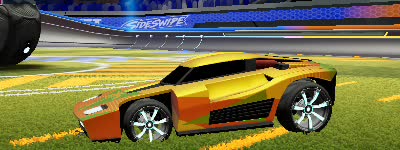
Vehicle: breakout